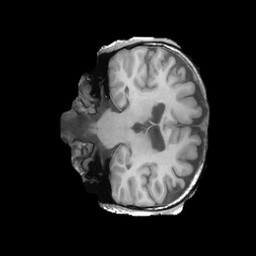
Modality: T1w
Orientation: coronal
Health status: ill
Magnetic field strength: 3 T